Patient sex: M
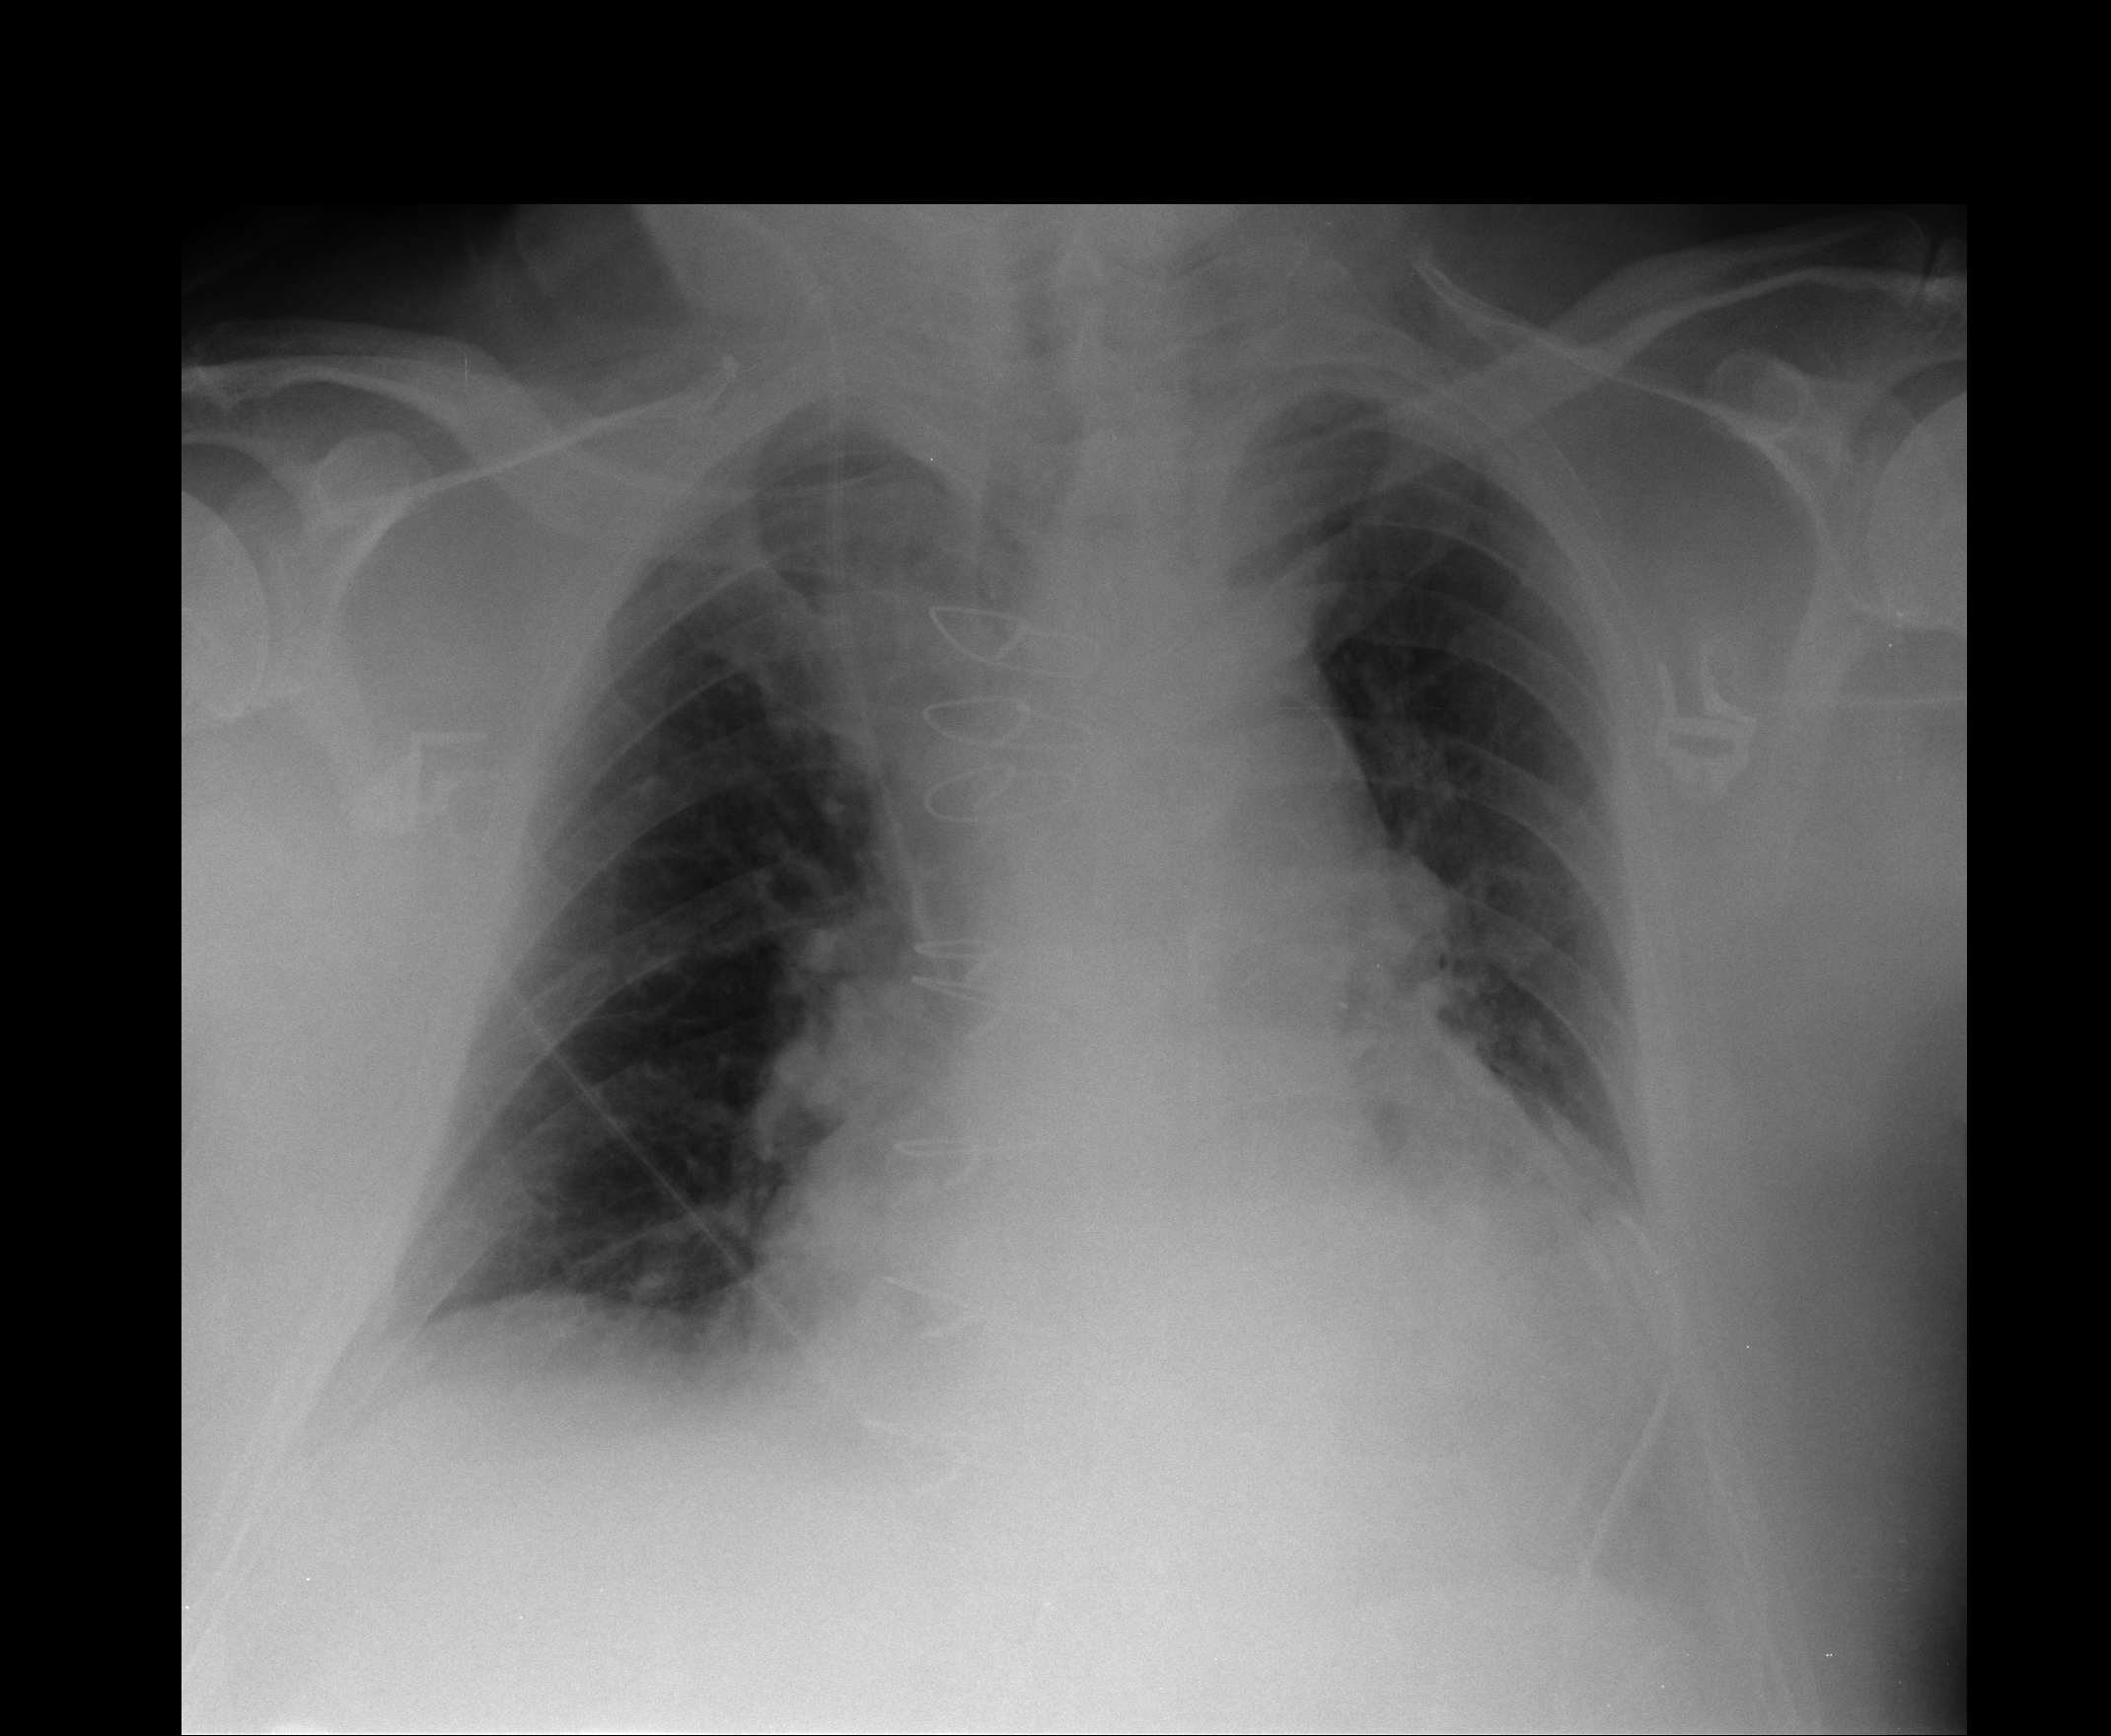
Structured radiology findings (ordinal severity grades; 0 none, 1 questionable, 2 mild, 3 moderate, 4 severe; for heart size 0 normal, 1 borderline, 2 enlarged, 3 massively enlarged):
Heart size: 0
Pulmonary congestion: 2
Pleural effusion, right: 1
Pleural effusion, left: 1
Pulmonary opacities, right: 0
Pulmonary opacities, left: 0
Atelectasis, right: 1
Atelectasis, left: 0